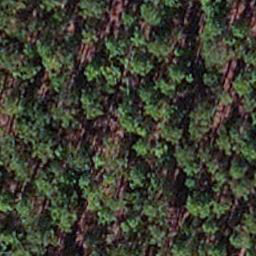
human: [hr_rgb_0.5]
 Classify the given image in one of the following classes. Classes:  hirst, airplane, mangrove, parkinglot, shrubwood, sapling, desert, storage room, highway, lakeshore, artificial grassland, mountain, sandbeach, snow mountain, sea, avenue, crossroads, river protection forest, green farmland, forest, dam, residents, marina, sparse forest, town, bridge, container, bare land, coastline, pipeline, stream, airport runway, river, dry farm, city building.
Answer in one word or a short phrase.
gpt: sapling